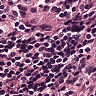
Metastatic tissue present: yes